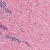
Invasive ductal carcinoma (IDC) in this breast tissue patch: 1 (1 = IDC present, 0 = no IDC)